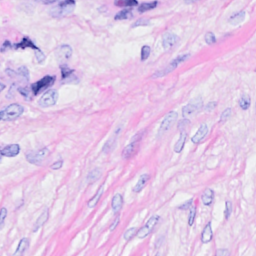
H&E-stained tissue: Breast